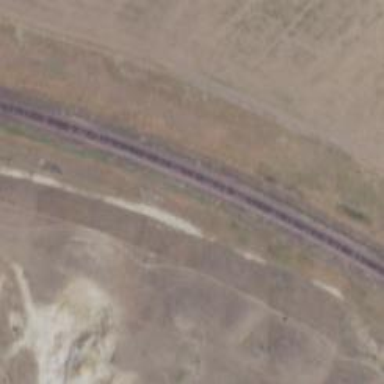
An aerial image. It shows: Railway track.